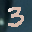
Label: 3